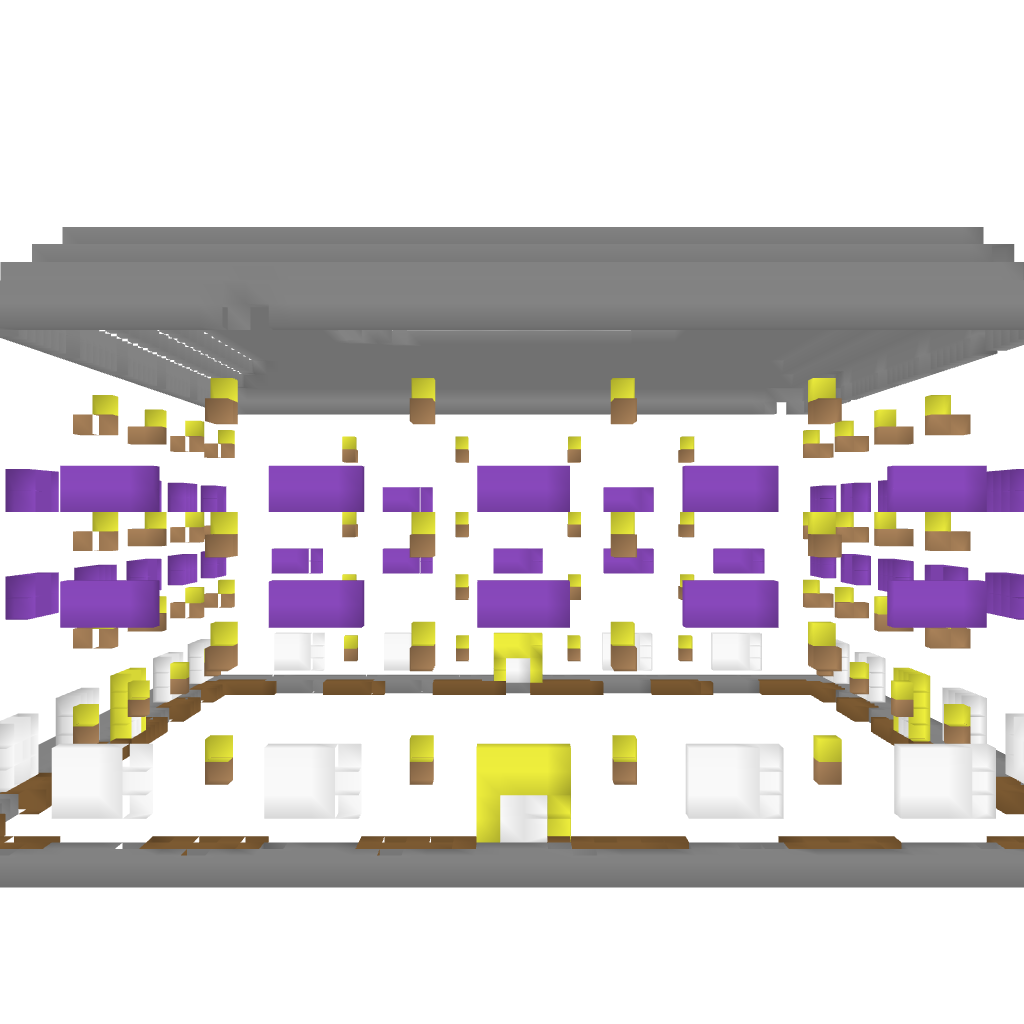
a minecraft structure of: Tom's - Department Store bad low quality